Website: macys
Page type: billing-address
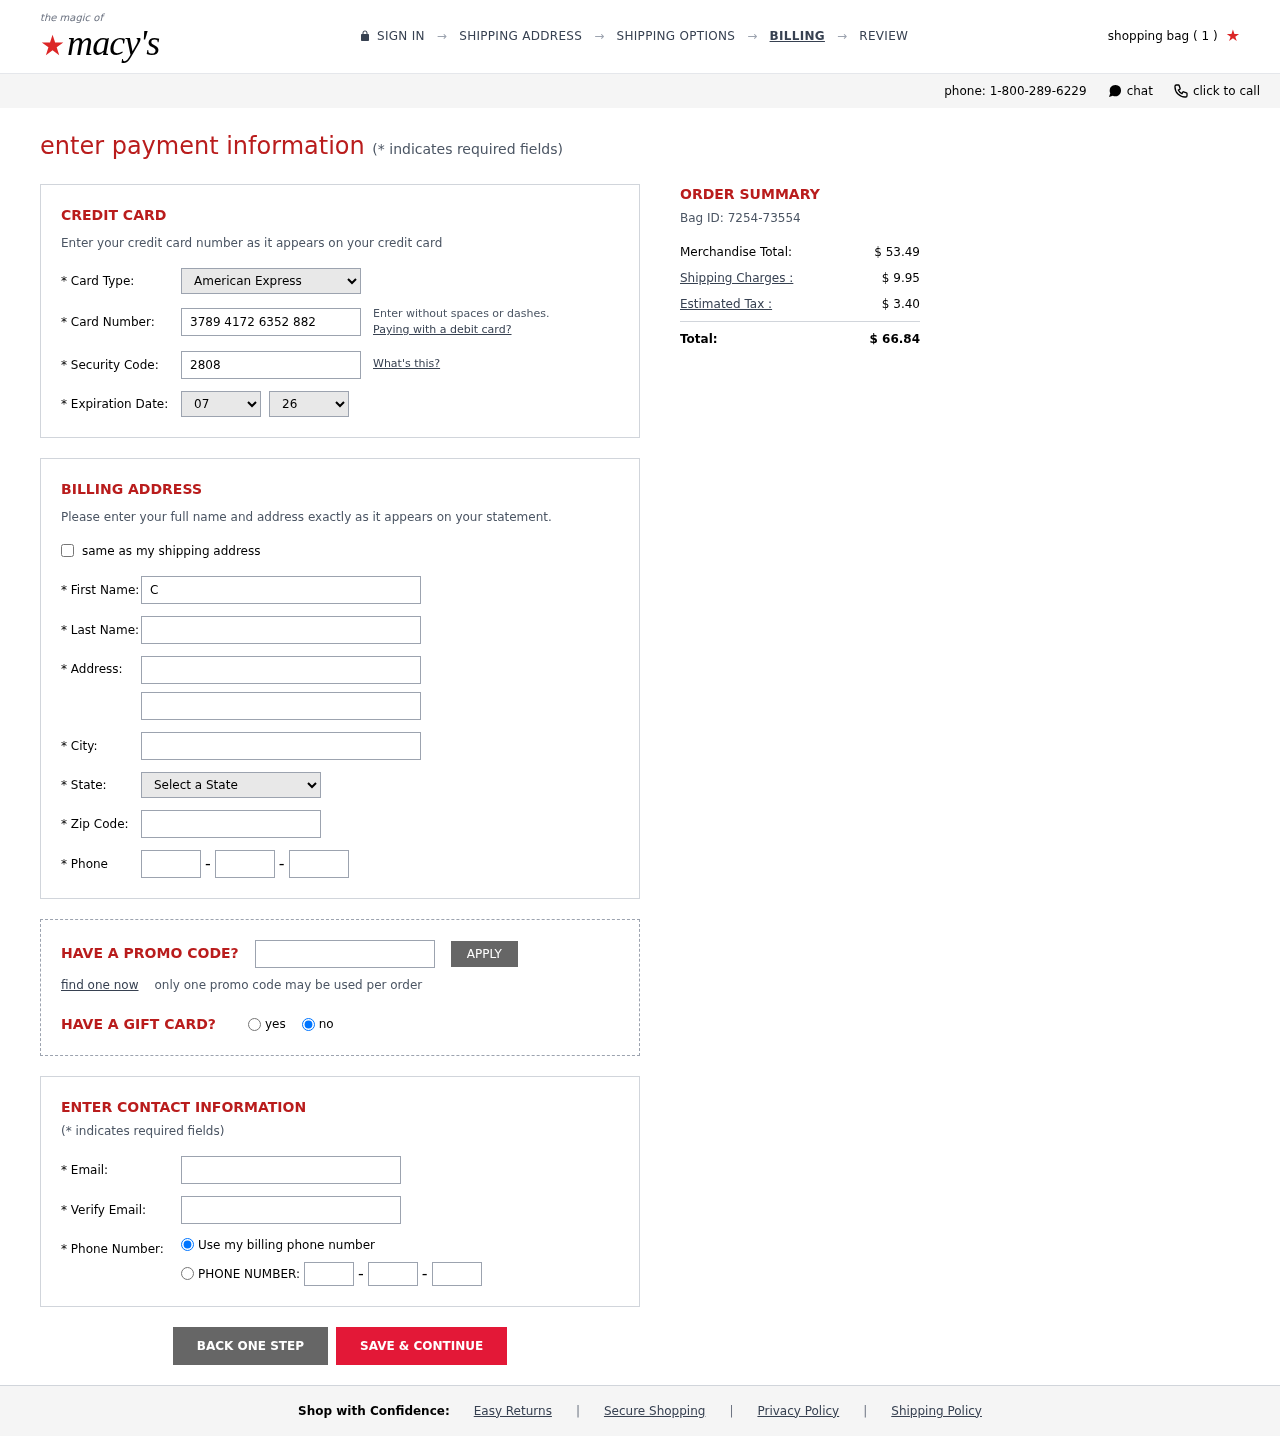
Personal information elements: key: PII_CARD_CVV
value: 2808
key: PII_CARD_EXPIRY_MONTH
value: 07
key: PII_CARD_EXPIRY_YEAR
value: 26
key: PII_CARD_NUMBER
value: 3789 4172 6352 882
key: PII_CARD_TYPE
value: American Express
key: PII_CITY
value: Frankstad
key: PII_EMAIL
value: carmen.gibbs@hotmail.com
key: PII_FIRSTNAME
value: Carmen
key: PII_LASTNAME
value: Gibbs
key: PII_PHONE_AREA
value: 654
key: PII_PHONE_PREFIX
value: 415
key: PII_PHONE_SUFFIX
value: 7239
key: PII_POSTCODE
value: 20749
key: PII_STATE_ABBR
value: CA
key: PII_STREET
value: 9880 Stephen Dam Apt. 993
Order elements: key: ORDER_NUM_ITEMS
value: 1
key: ORDER_ID
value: Bag ID: 7254-73554
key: ORDER_SUBTOTAL
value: $ 53.49
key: ORDER_SHIPPING_COST
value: $ 9.95
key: ORDER_TAX
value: $ 3.40
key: ORDER_TOTAL
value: $ 66.84